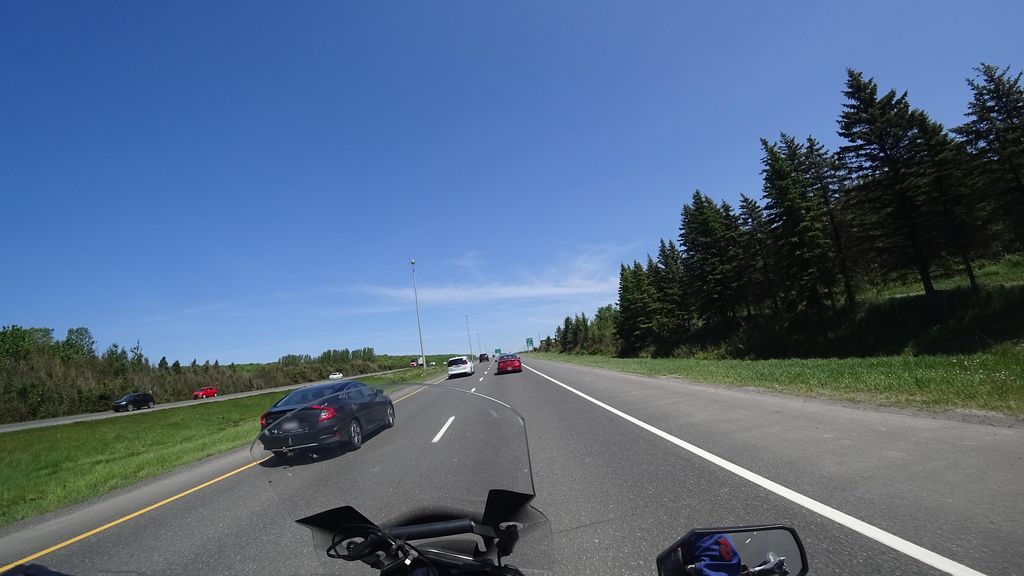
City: quebec_city